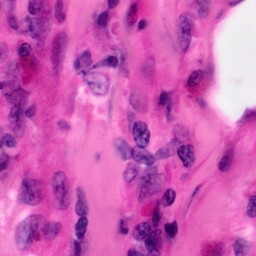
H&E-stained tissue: Pancreatic